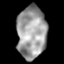
Tissue: lung
Cell type: Epithelial cells
Senescence score: 0.1872
Nuclear area (px): 1505
Mean DAPI intensity: 157.072